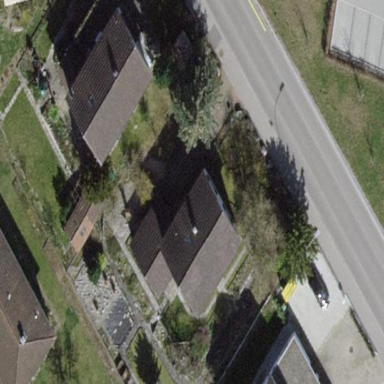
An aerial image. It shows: Building with tiled roof.